Field crop: maize
Growth stage: 1
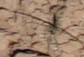
Species: lolium